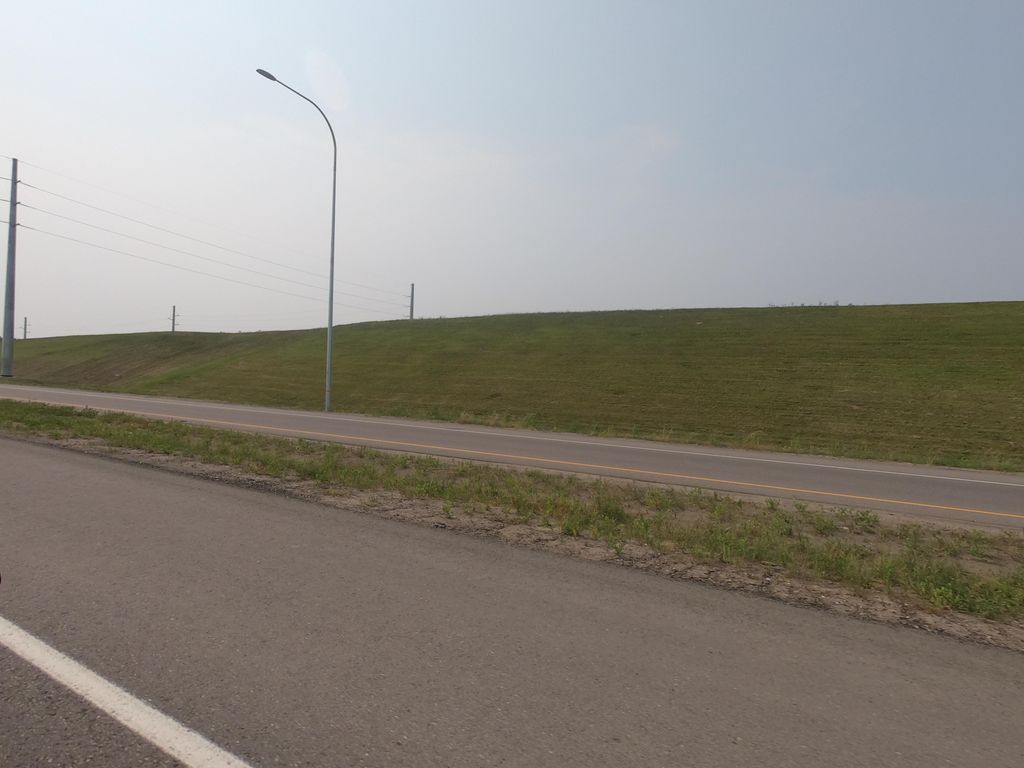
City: calgary